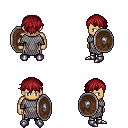
a pixel art fantasy rpg character, male body template, human, tanned skin, chain mail, gold greaves, brunette short bangs hairstyle, metal boots, shield, four views (front, back, left, right), 2x2 character sprite sheet, small pixel art, hard edges, no anti-aliasing